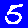
Digit: 5